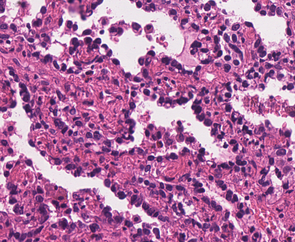
Tumor epithelial tissue: yes
Tumor-associated stroma tissue: yes
Normal tissue: no